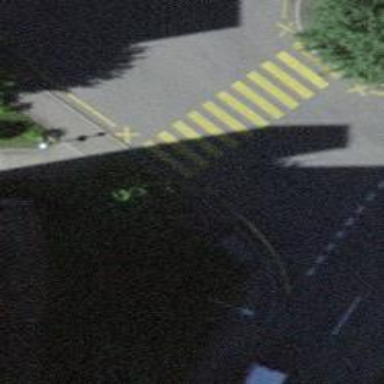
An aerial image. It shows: Kerb barrier.